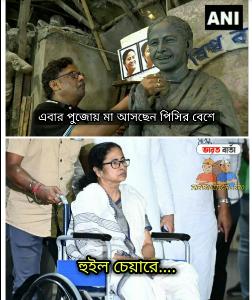
Text: এই বার পুজোয় মা আসছেন পিসির বেশে, হুইলচেয়ারে
Label: Hate
Hate category: Political
Targeted group: Organization